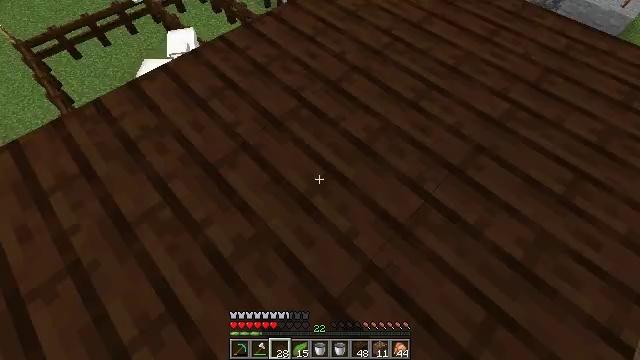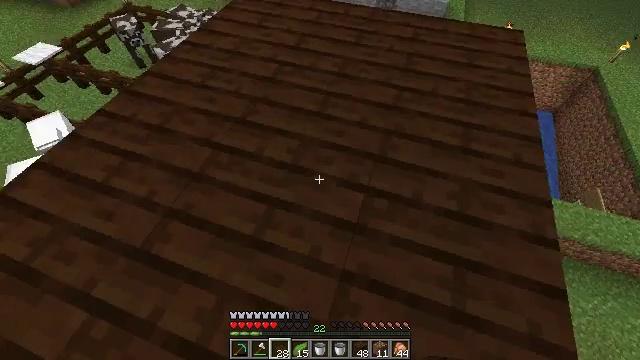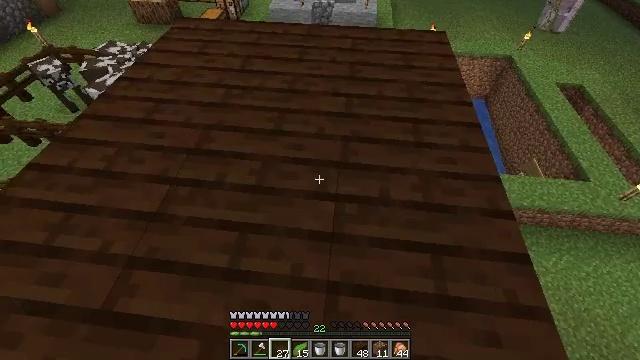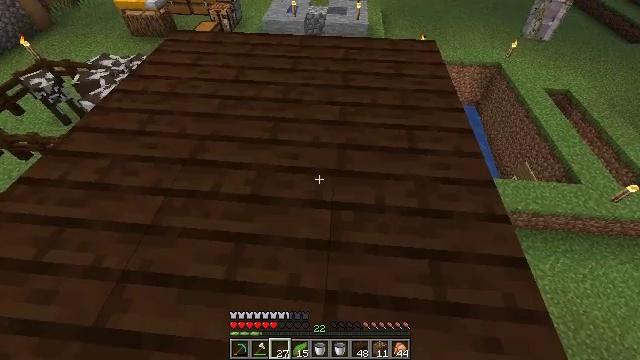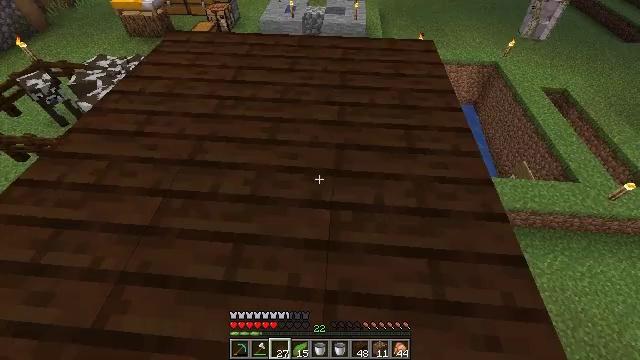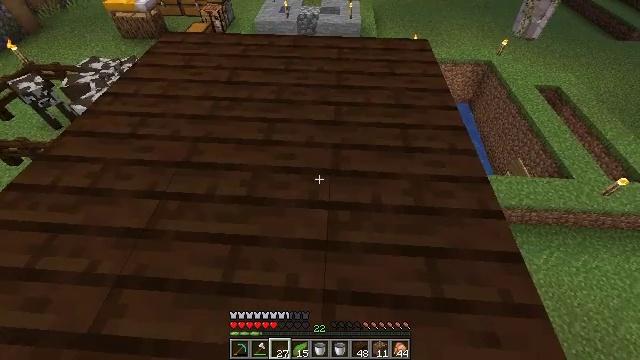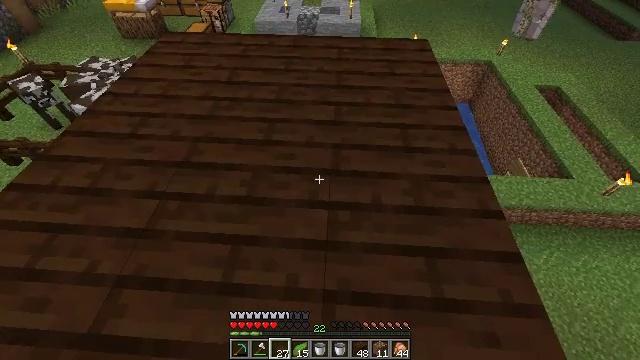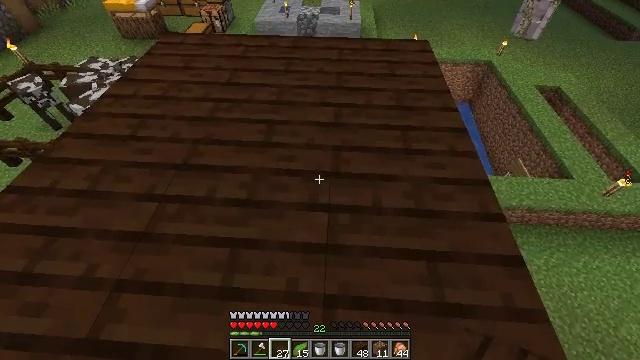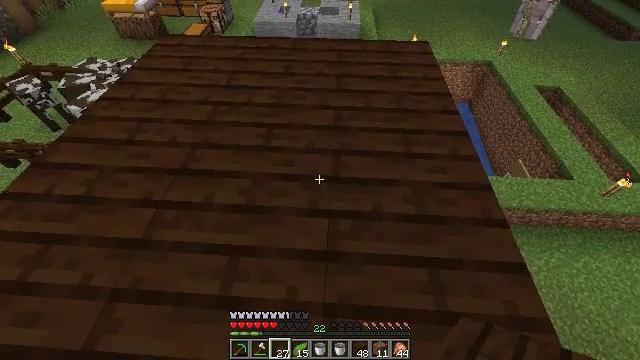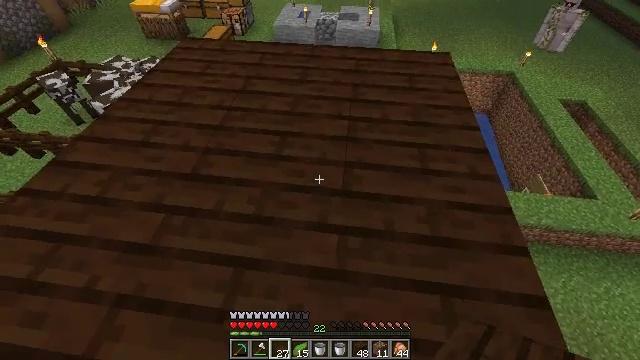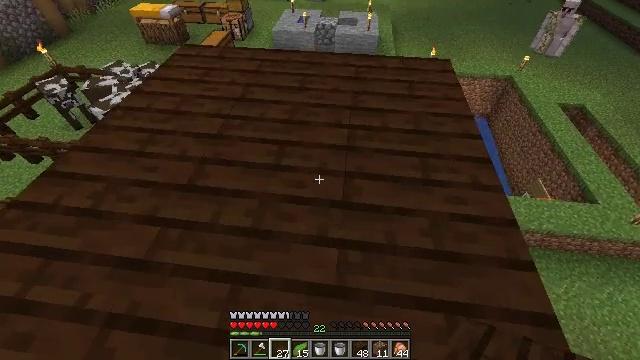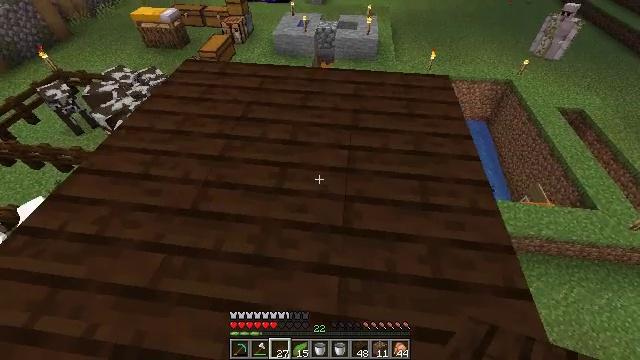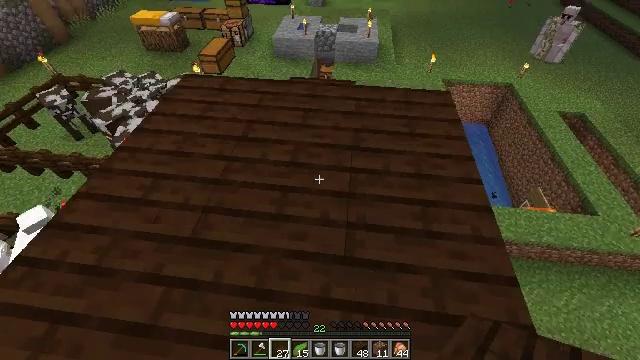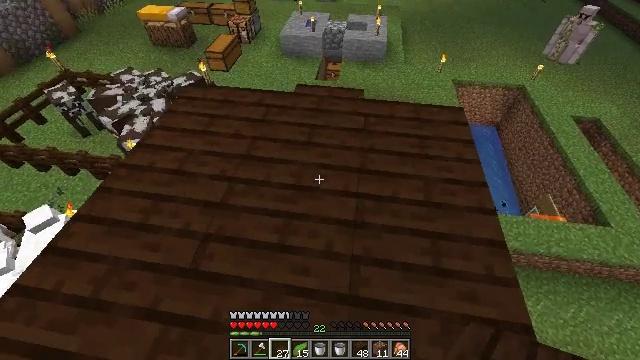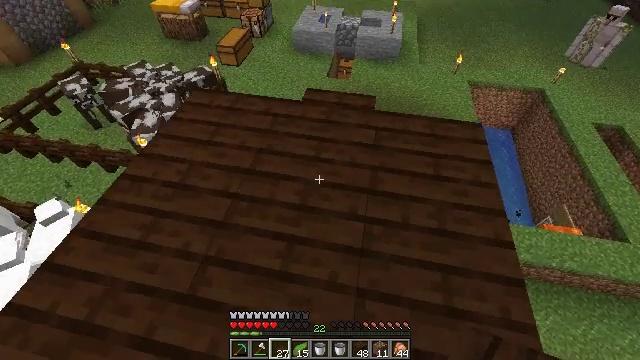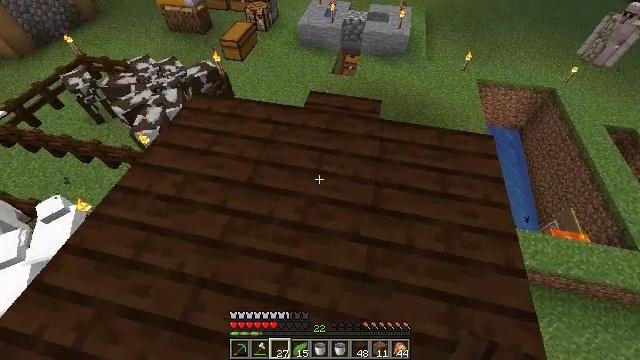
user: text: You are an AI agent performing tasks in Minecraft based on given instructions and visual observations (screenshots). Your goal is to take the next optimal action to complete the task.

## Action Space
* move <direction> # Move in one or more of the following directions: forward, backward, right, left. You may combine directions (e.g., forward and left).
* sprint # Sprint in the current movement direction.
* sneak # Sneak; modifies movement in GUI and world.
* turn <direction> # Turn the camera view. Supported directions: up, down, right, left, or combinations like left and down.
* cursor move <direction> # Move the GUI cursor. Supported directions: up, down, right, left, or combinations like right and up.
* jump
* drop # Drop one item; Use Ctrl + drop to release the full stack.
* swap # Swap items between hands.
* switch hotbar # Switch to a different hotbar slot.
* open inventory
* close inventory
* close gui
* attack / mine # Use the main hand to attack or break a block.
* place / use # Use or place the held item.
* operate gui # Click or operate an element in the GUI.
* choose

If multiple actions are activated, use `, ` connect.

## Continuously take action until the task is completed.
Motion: motion action
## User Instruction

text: Mine dark oak planks.
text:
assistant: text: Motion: sneak, turn right and up
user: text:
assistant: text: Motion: sneak, turn right and up
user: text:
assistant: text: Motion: sneak, turn right and up
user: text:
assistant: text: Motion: sneak
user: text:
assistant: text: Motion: sneak, turn right
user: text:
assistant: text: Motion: sneak
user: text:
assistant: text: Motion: move forward, sneak
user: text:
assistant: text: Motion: move forward, sneak
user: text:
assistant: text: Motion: move forward, sneak, turn left
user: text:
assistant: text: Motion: move forward
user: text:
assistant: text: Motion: move forward
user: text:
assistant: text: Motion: move forward
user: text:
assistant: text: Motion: move forward, turn left
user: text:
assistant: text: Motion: move forward, turn left and down
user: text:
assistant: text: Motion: move forward, turn left and down
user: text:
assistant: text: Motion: move forward, turn down
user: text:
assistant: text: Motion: move forward, turn down
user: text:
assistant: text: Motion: move forward, turn down
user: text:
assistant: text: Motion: move forward, turn down
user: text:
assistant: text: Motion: move forward, turn down
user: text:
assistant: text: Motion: move forward, turn right and down
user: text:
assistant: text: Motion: turn right and down
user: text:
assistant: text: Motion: turn right and down
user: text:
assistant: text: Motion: no_op
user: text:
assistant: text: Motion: move forward
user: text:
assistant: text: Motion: move forward
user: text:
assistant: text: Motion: move forward, turn down
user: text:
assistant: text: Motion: move forward, turn down
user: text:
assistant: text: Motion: turn down
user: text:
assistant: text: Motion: turn right and down